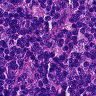
Metastatic tissue present: no